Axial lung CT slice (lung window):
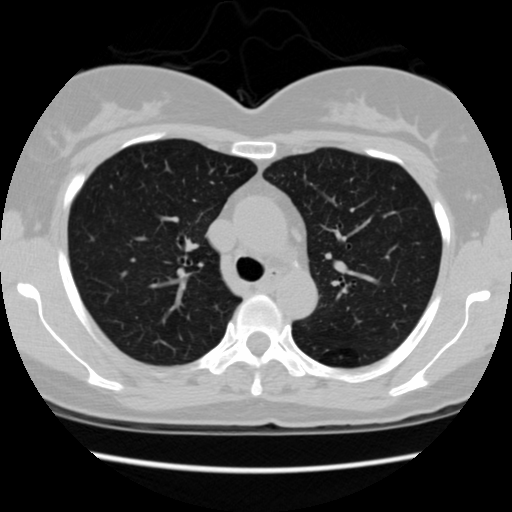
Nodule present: no